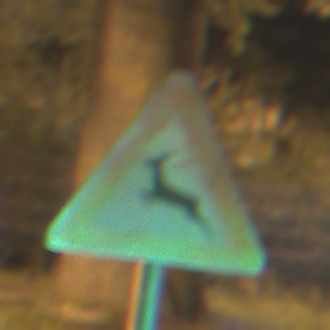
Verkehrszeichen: WildwechselRechts
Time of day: Night
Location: Outdoor (Urban)
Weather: PartlyCloudy
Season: NotSpecified
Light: Artificial